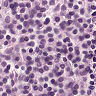
Metastatic tissue present: no